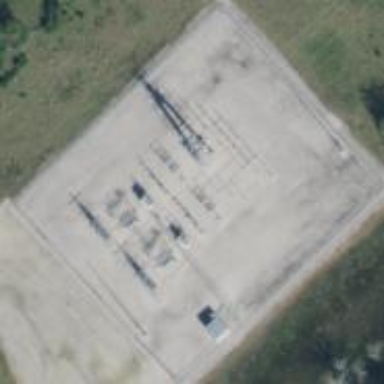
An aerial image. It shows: There is distribution substation enclosed by fence.